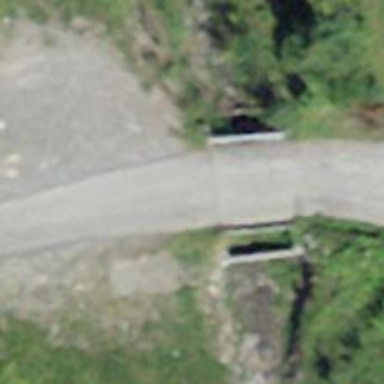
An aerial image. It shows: Unclassified road on bridge.